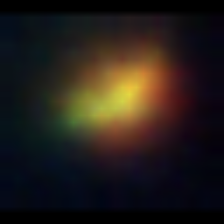
Taxon: NanoPlankton
Group: Other